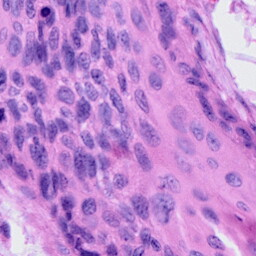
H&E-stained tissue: Cervix